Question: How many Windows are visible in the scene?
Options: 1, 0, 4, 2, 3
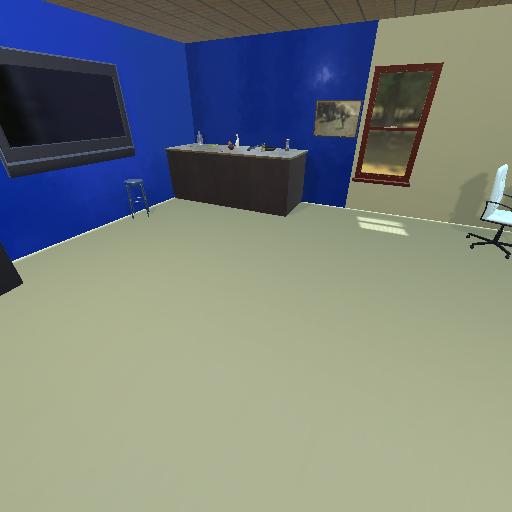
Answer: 1